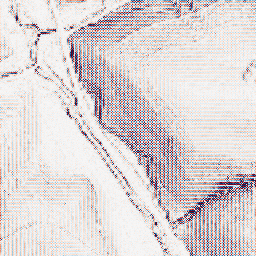
Category: wavelet
Decomposition family: wavelet_biorthogonal
Decomposition parameters: wavelet: bior1.3
level: 1
Upsampling method: edge_directed
Upsampling parameters: scale: 2
Upsampling scale: 2